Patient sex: M
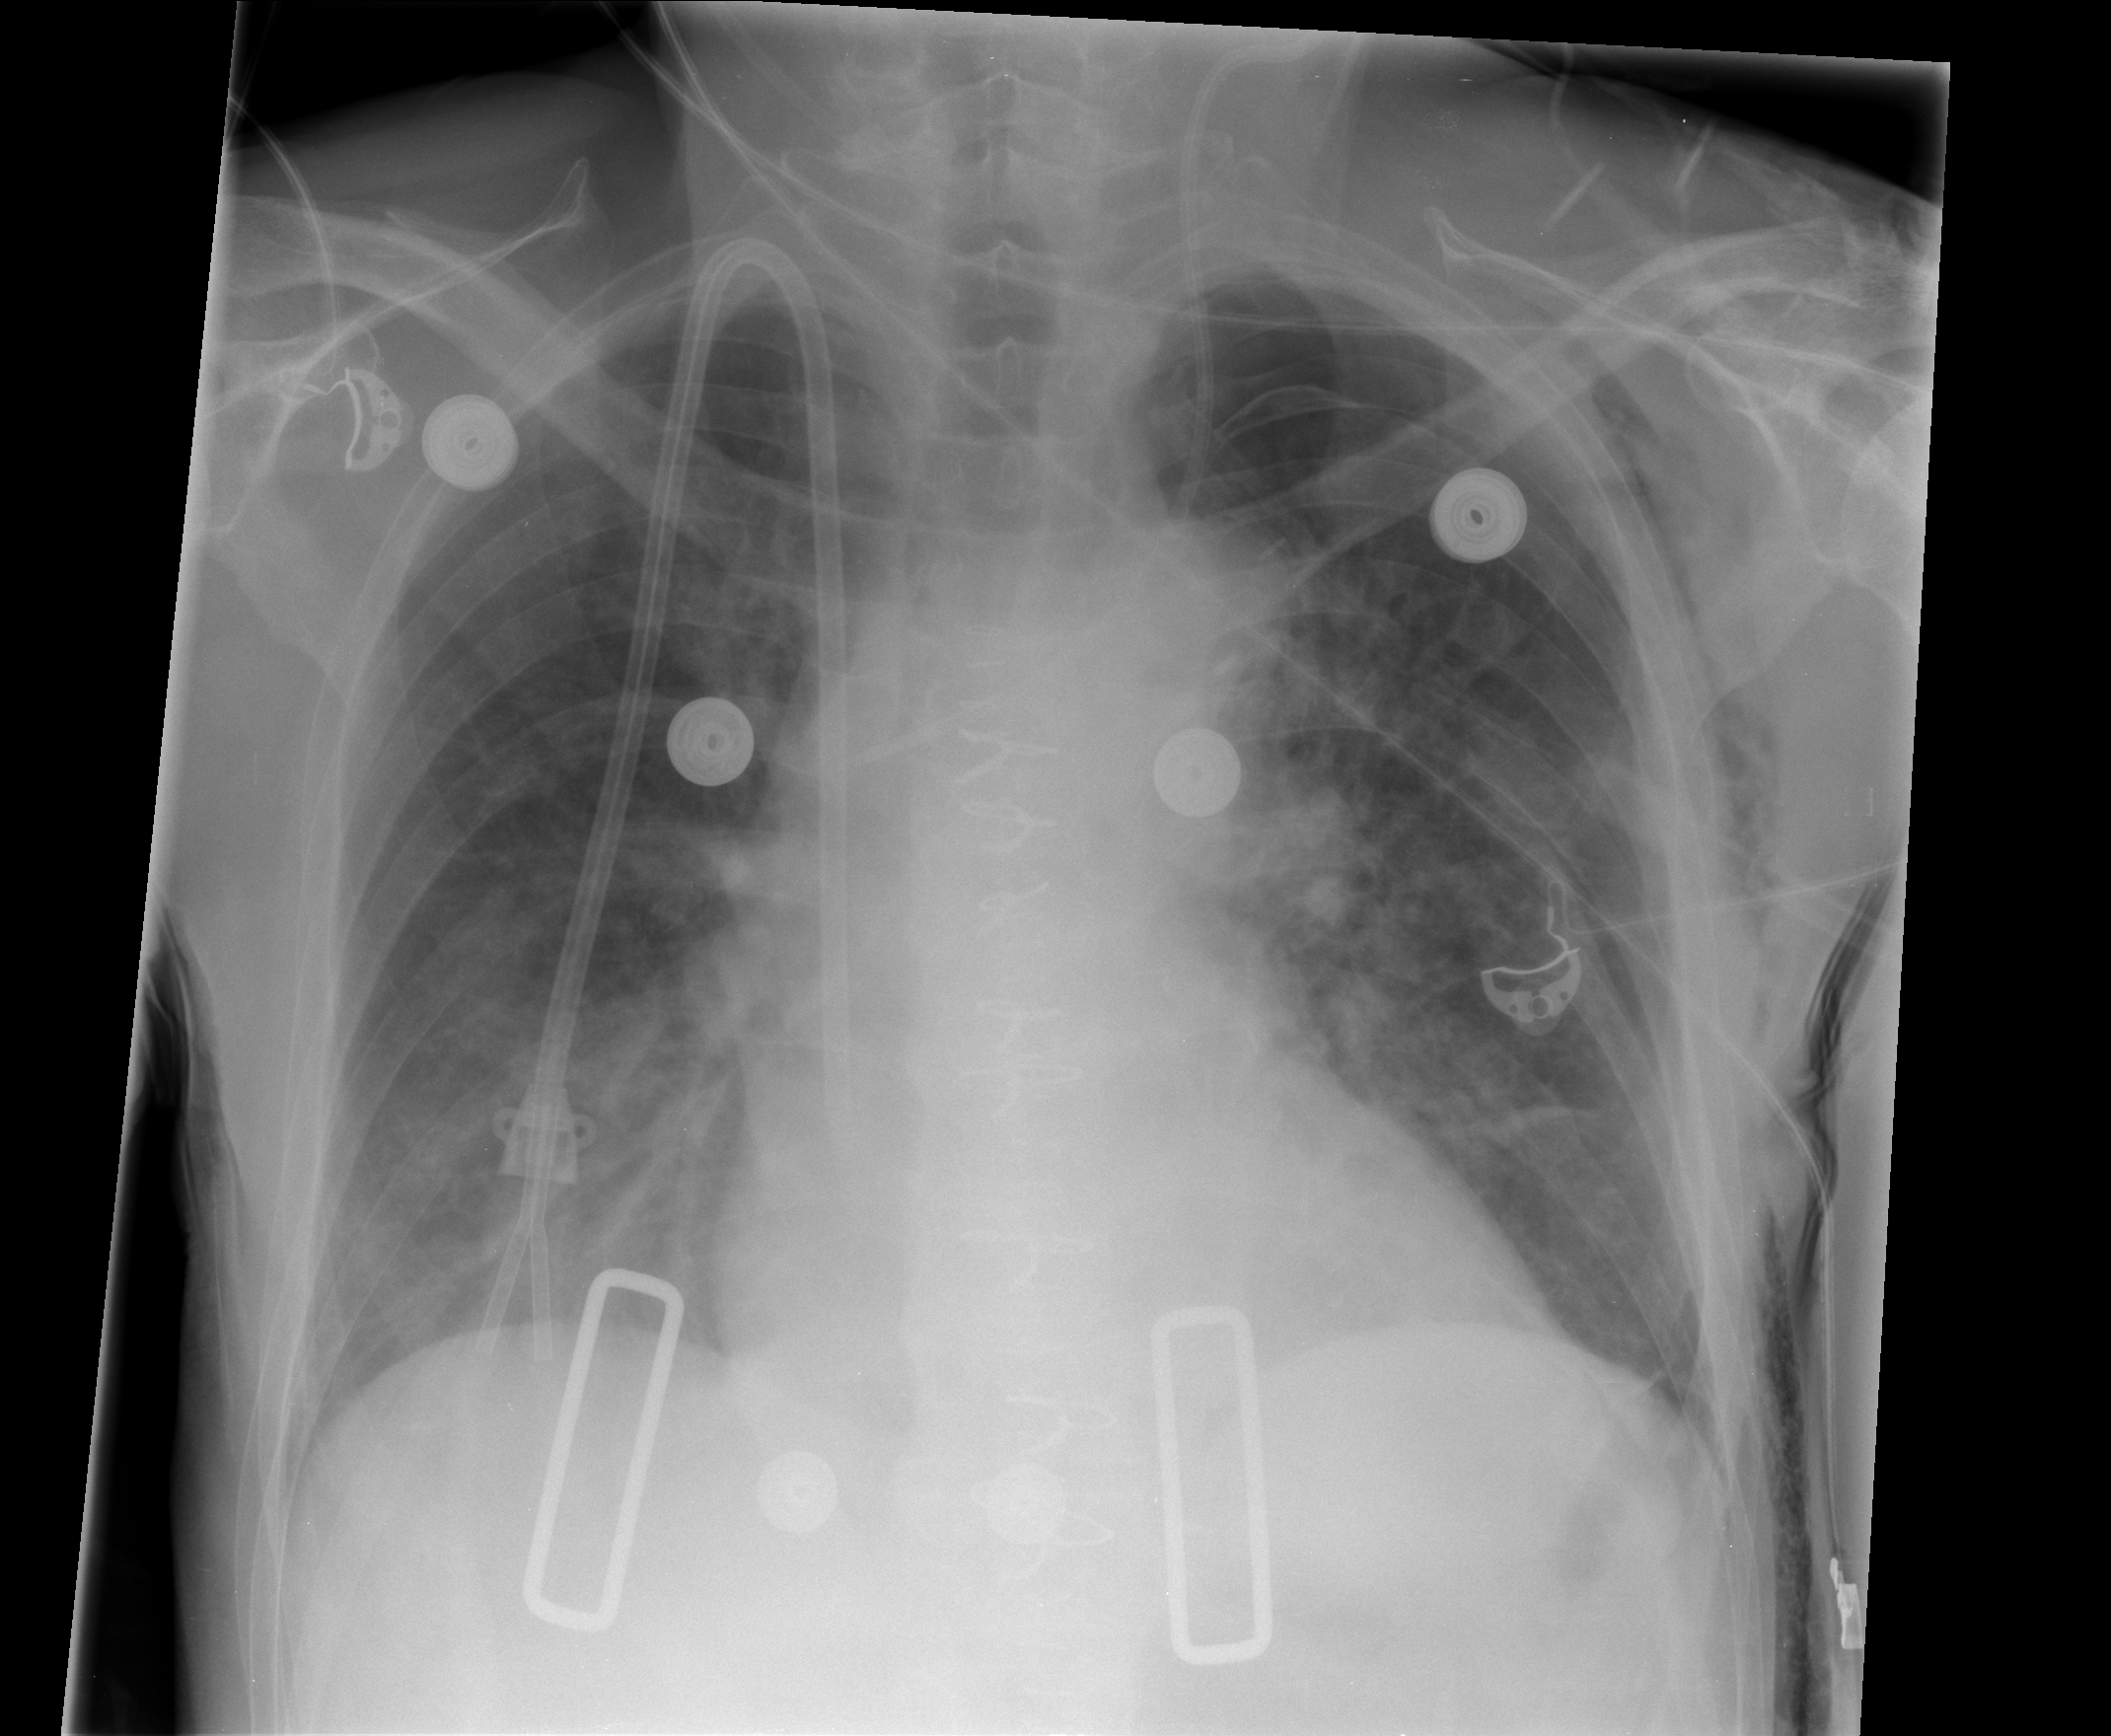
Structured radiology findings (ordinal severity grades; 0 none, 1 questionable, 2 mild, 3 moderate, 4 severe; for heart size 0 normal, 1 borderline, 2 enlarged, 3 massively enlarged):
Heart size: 0
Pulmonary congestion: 2
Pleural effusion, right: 0
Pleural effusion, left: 0
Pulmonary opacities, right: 0
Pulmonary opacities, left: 0
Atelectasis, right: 2
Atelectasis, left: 2